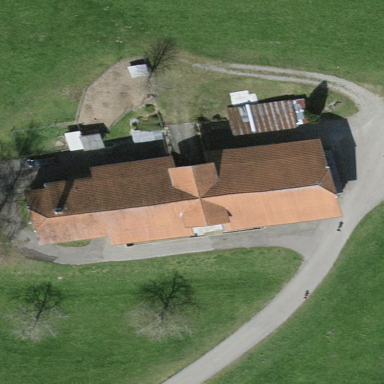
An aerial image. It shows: Farm building.